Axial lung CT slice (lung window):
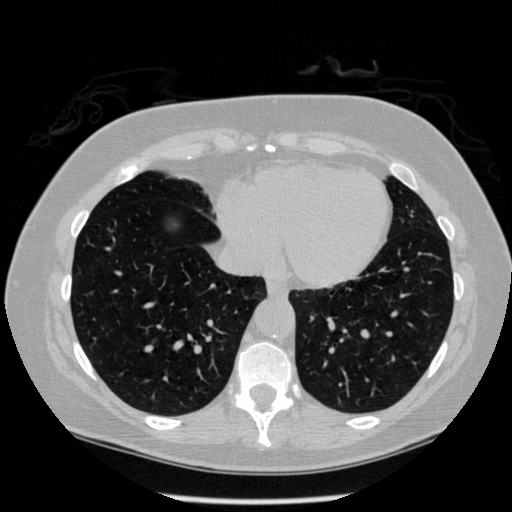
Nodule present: no